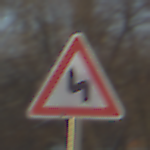
Verkehrszeichen: DoppelkurveZunaechstLinks
Umgebung: Outdoor, Suburban
Tageszeit: MorningAfternoon
Wetter: PartlyCloudy
Licht: Natural
Jahreszeit: NotSpecified
Kontrast: HighContrast